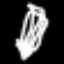
Label: pencil